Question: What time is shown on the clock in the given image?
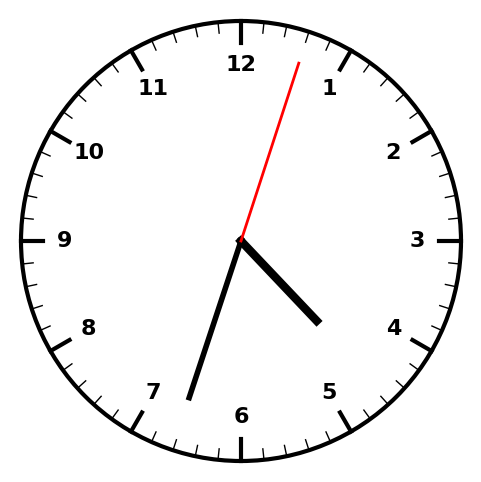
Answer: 04:33:03